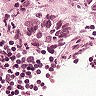
Metastatic tissue present: yes